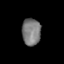
Tissue: lung
Cell type: Others
Senescence score: 0.2183
Nuclear area (px): 495
Mean DAPI intensity: 123.196